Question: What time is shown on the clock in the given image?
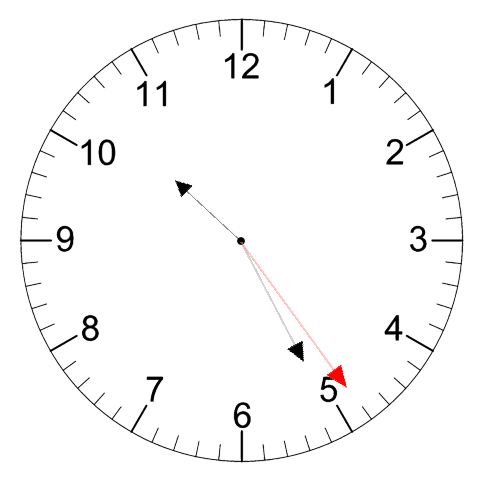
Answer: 10:25:24